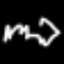
Label: squiggle